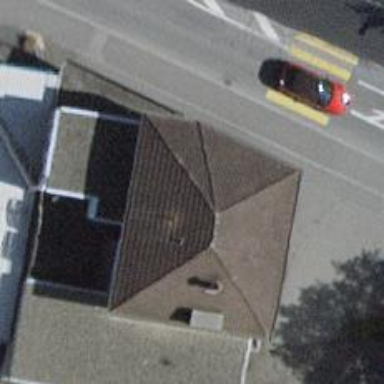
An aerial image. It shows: Restaurant.